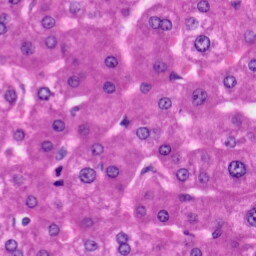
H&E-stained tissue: Liver